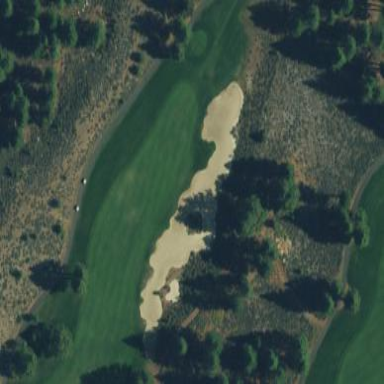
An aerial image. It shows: Sand bunker on golf course.